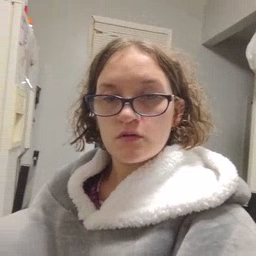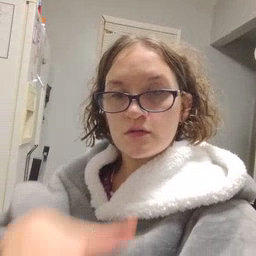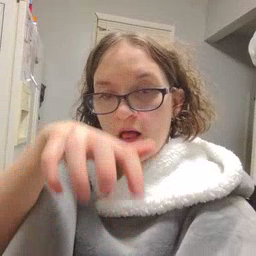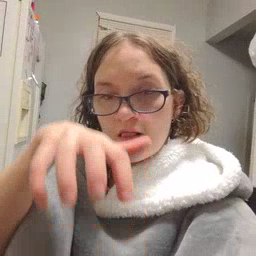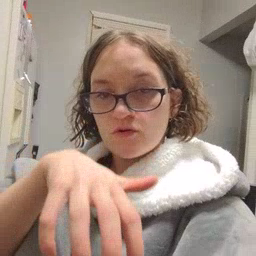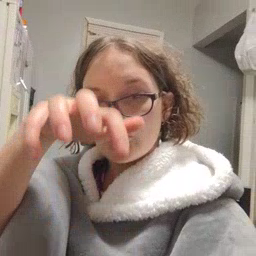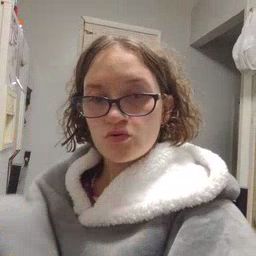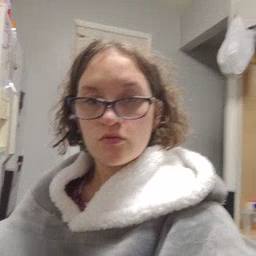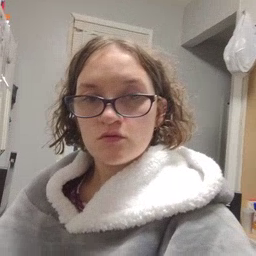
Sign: alligator